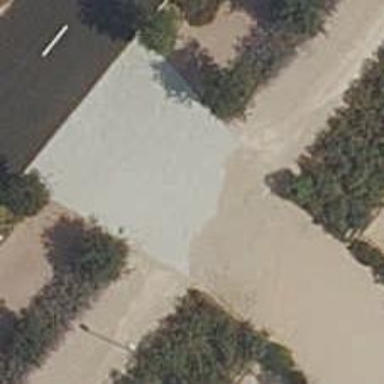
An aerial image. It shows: Service road with sandy surface.